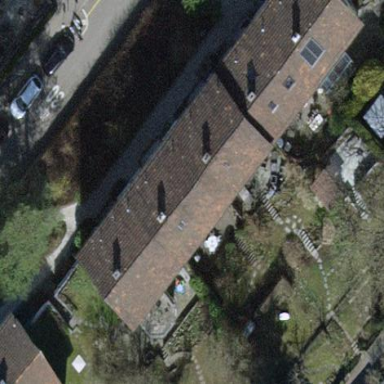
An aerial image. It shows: Building with tiled roof.